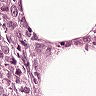
Metastatic tissue present: yes